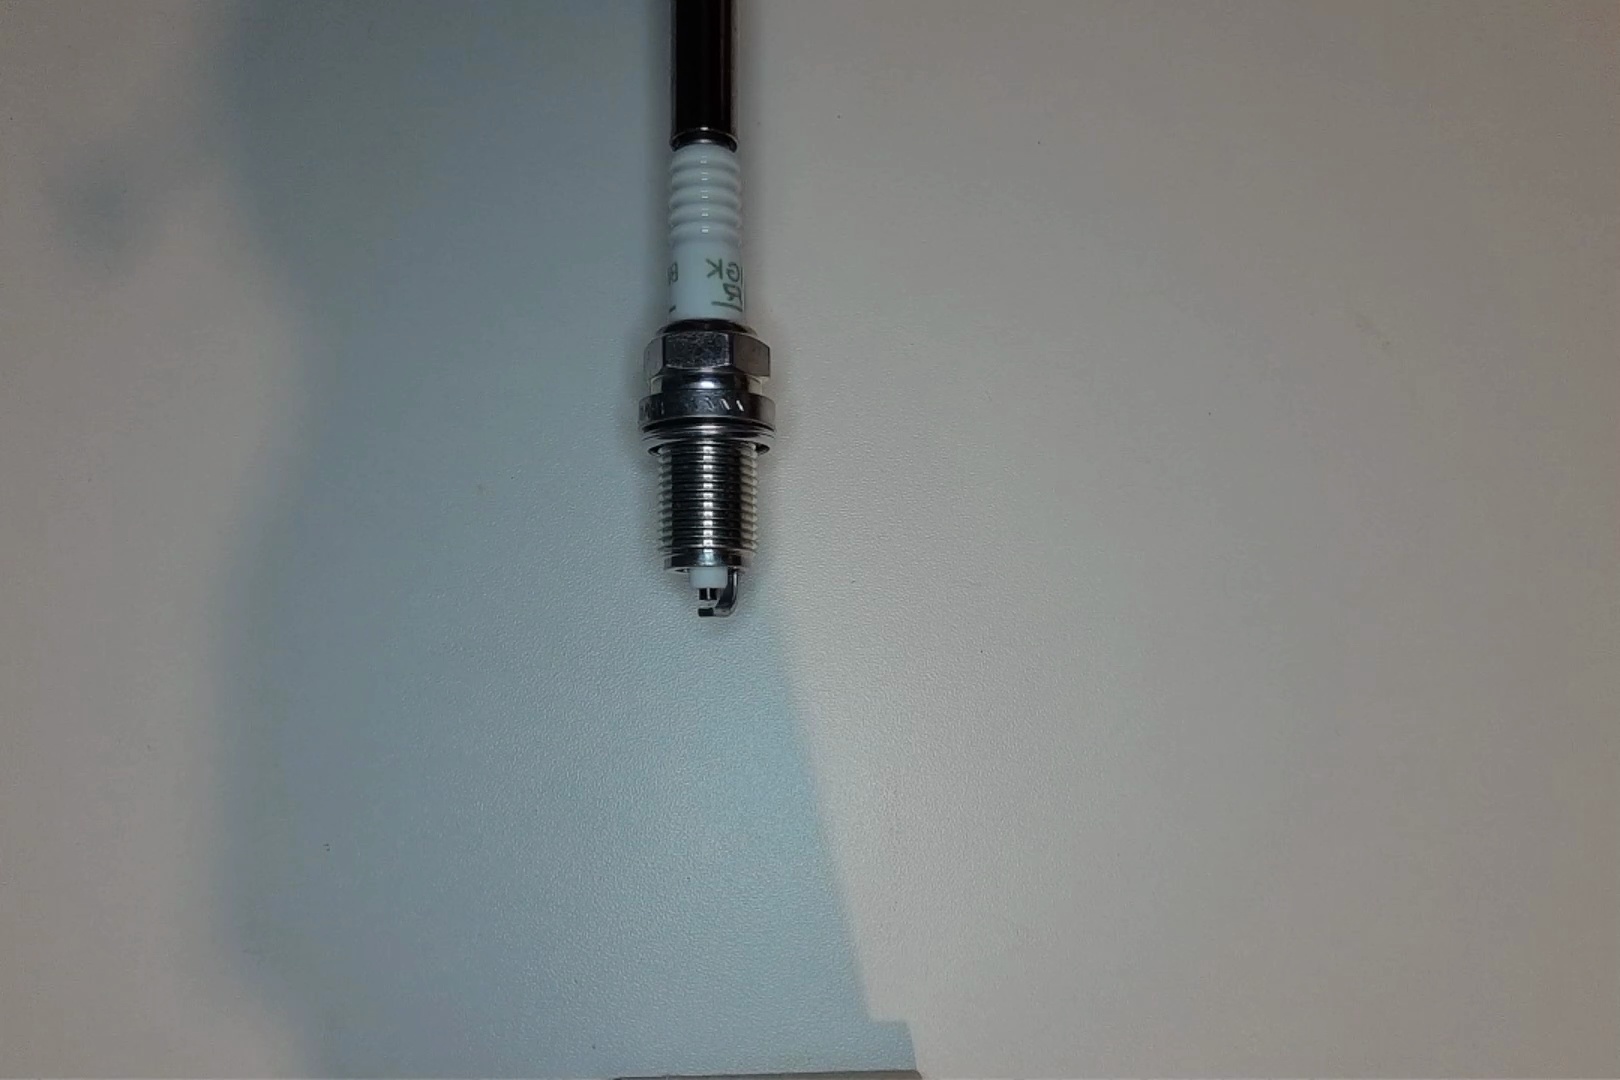
Label: no anomaly